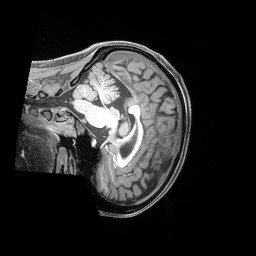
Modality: T1w
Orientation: sagittal
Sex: female
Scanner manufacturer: siemens
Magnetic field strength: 3 T
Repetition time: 2.4 s
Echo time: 0.00222 s